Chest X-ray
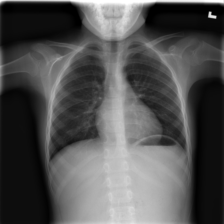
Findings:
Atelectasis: negative
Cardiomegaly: negative
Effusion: negative
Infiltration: positive
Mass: negative
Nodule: negative
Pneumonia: negative
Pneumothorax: negative
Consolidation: negative
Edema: negative
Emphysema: negative
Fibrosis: negative
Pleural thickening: negative
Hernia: negative